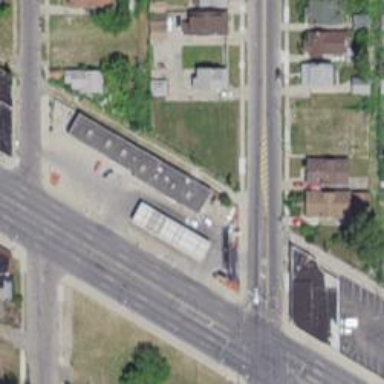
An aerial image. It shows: Convenience shop.